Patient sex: F
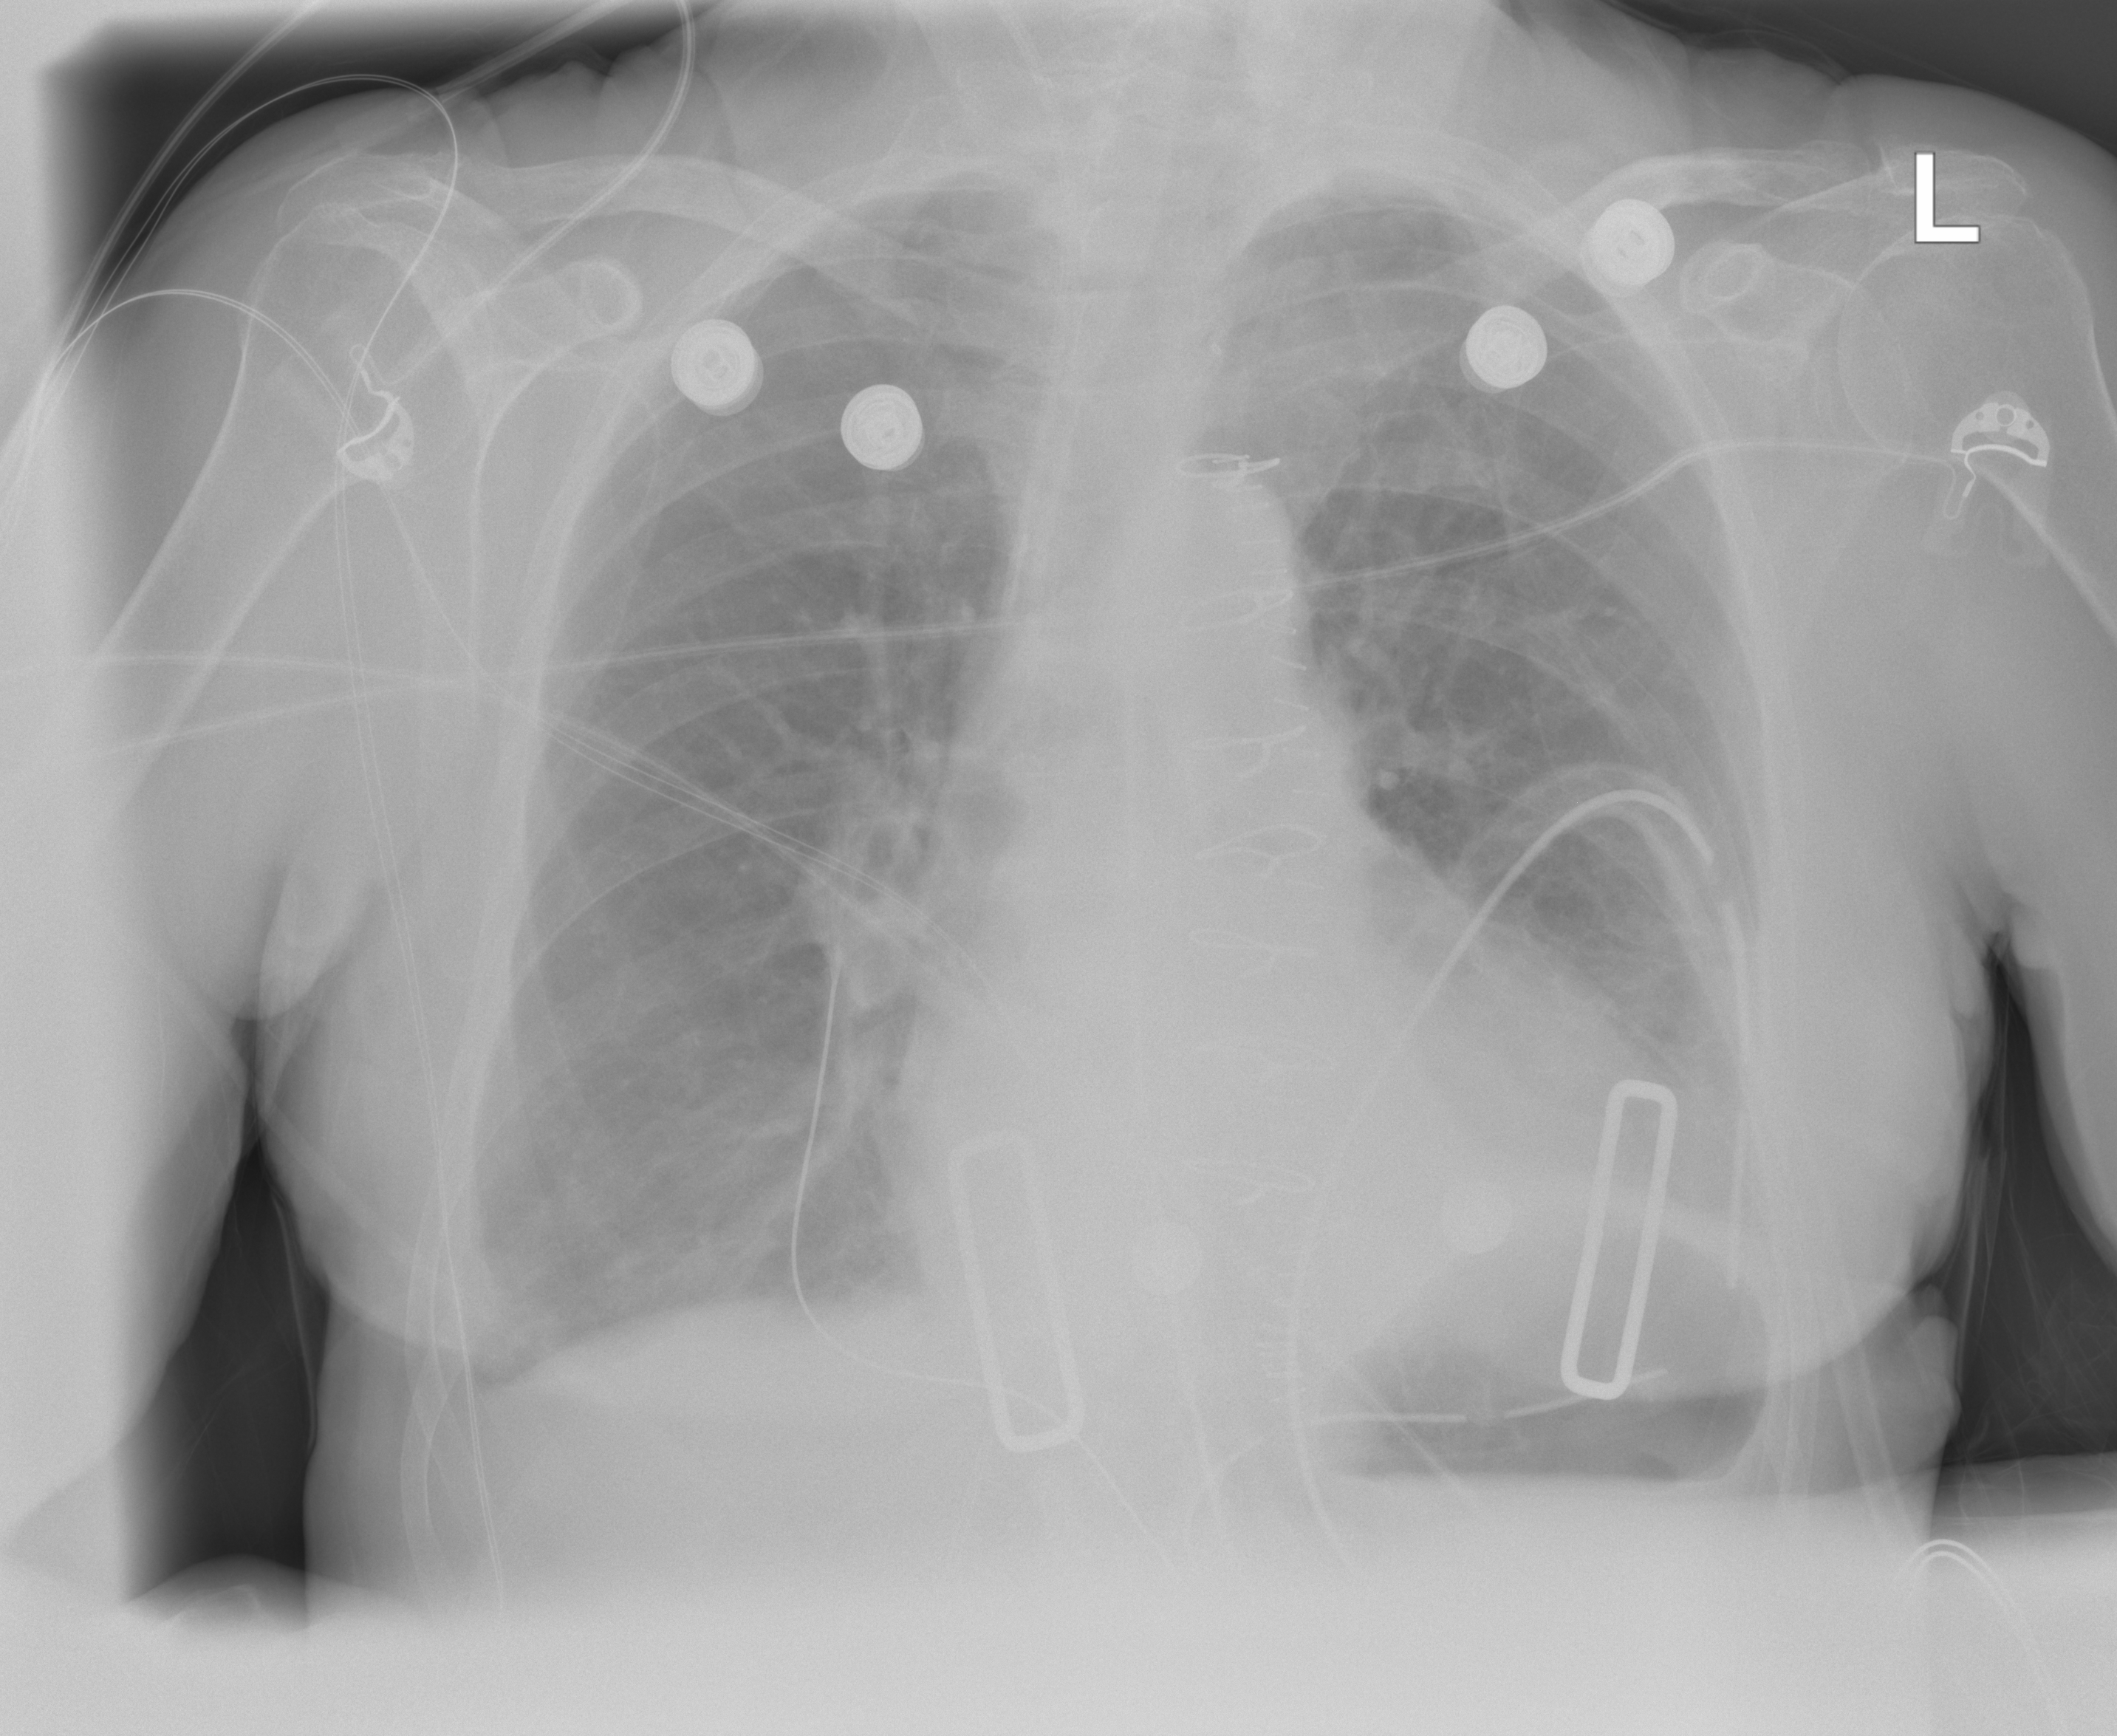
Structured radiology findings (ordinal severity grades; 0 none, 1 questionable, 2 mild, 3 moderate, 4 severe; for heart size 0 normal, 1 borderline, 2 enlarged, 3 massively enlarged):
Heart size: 2
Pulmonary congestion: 0
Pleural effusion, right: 0
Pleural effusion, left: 2
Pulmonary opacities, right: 0
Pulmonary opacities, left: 0
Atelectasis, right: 0
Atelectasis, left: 0